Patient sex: F
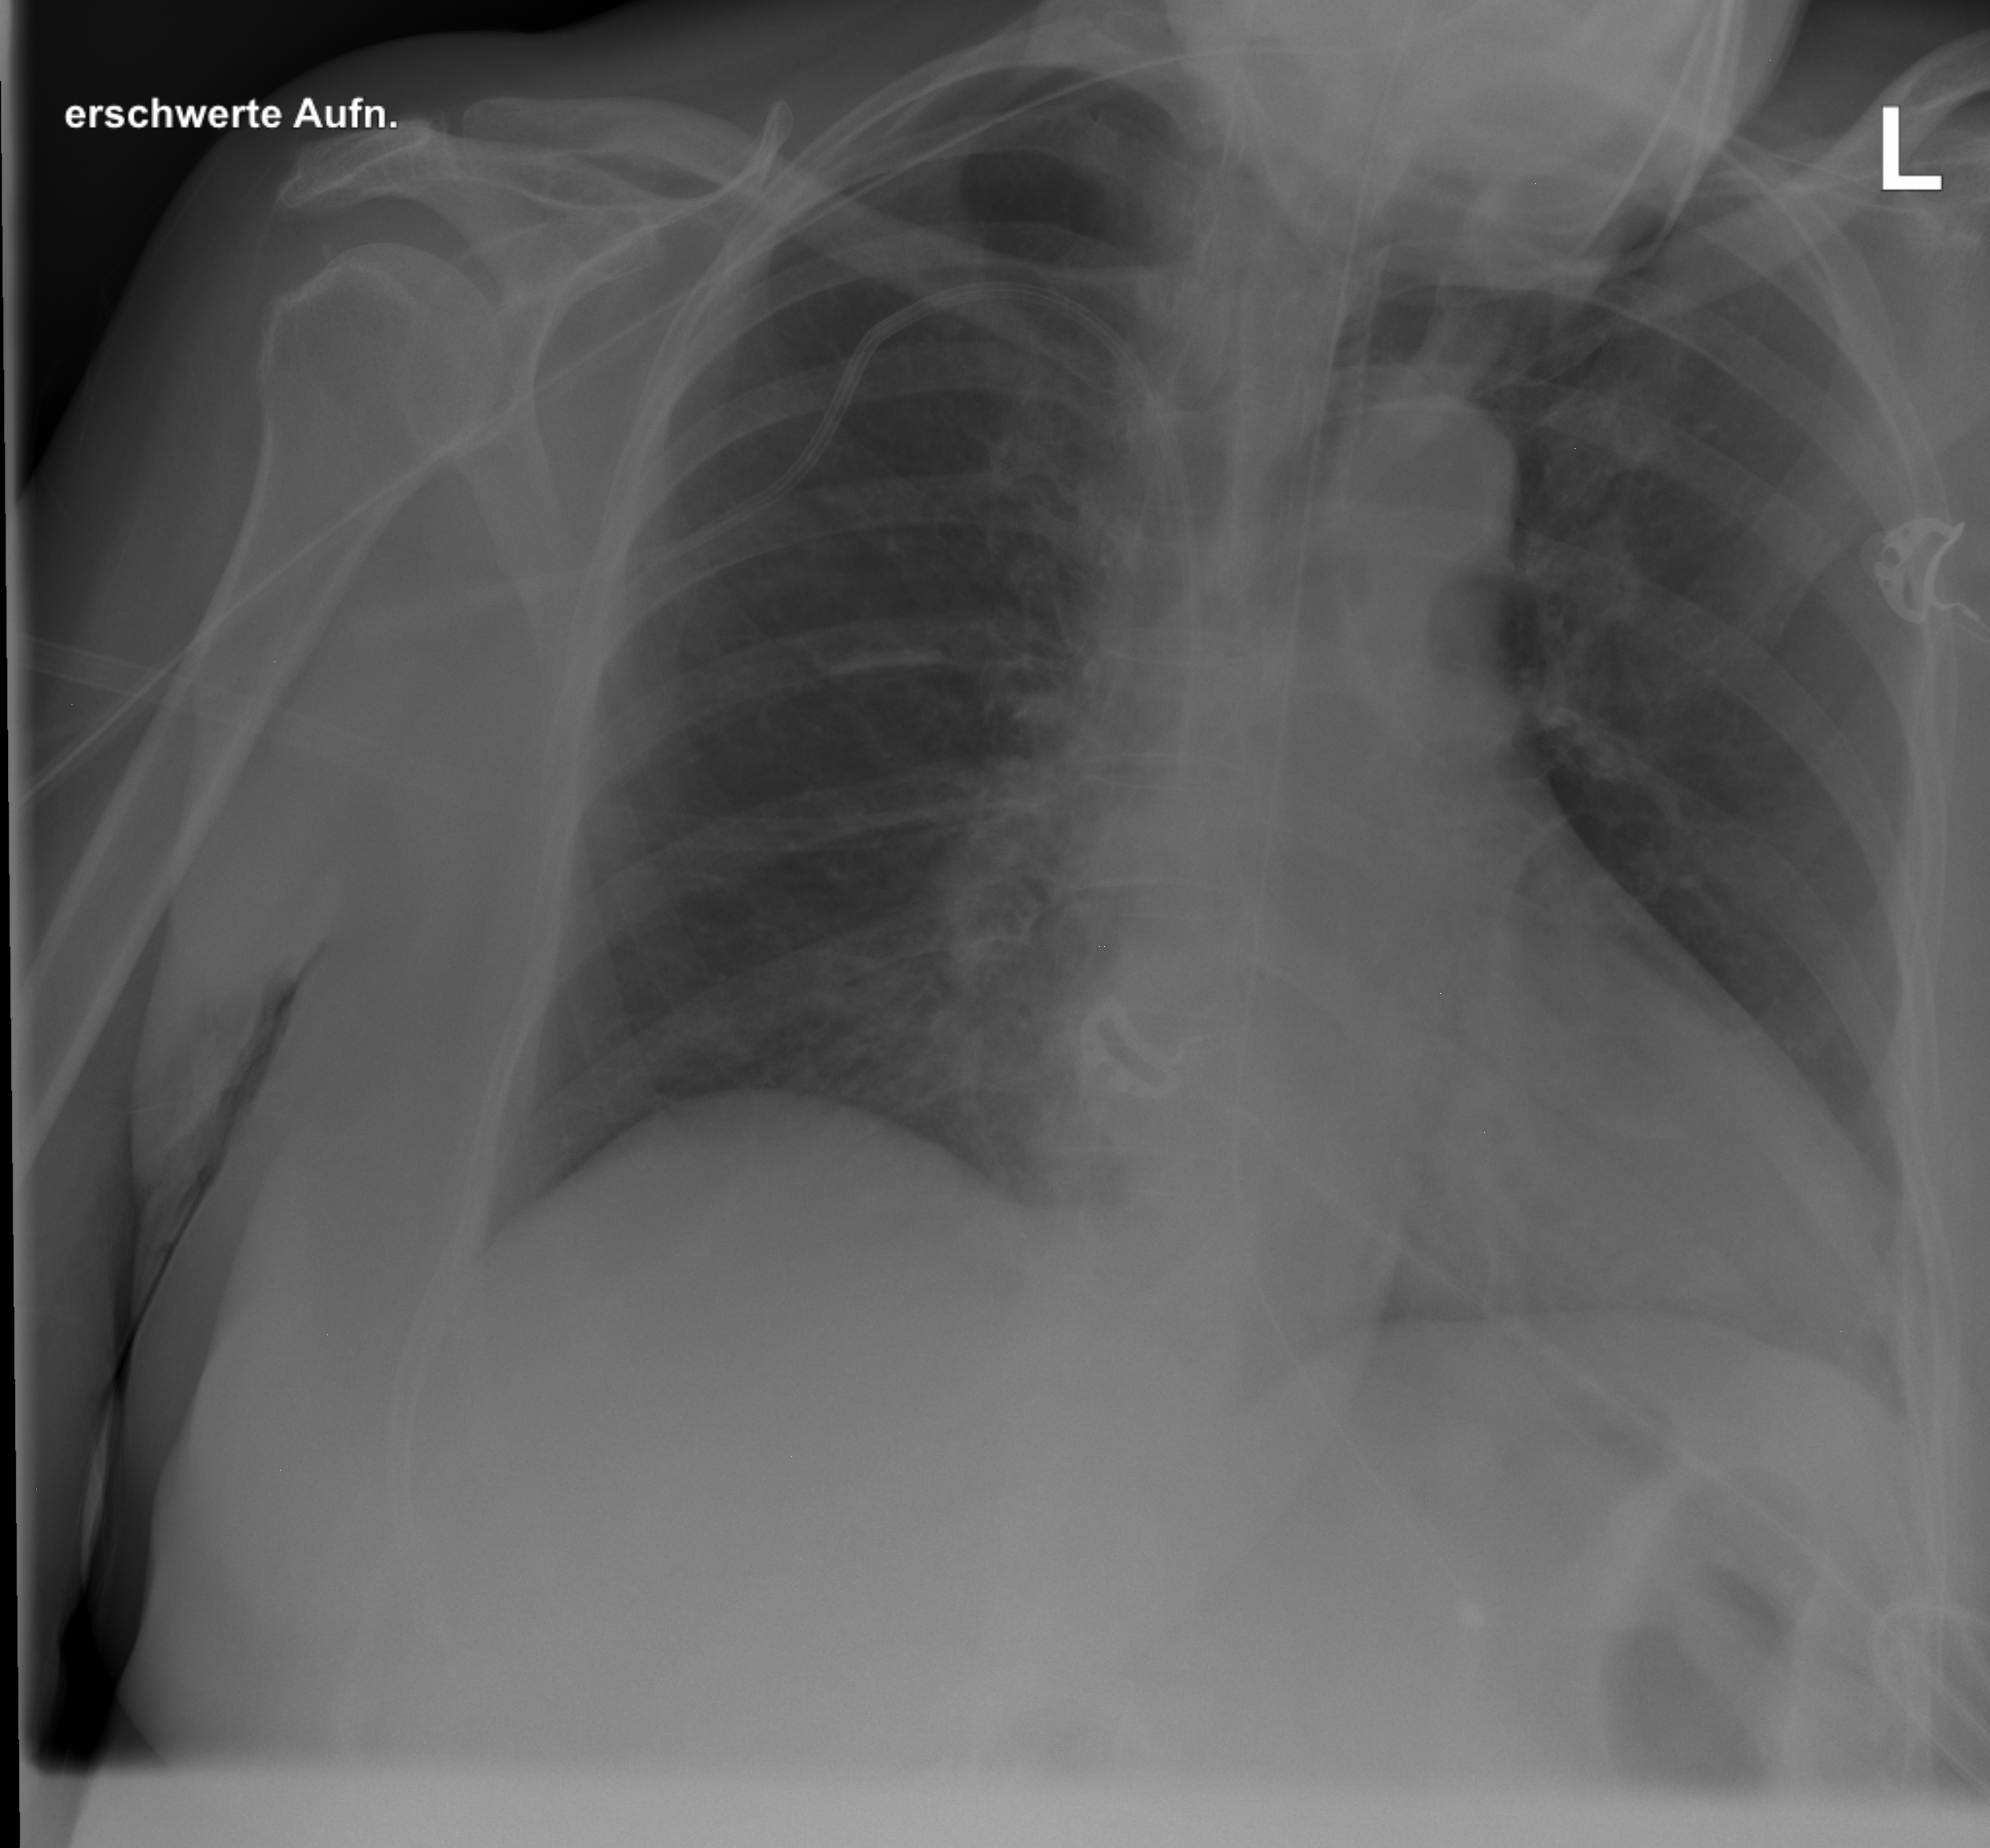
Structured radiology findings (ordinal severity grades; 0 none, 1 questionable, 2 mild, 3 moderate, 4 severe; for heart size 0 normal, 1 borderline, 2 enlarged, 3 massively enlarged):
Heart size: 1
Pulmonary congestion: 0
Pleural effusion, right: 0
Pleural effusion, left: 0
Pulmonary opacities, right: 0
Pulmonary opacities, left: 0
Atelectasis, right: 2
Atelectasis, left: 0